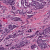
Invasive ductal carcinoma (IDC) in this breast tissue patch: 1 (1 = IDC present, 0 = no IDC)